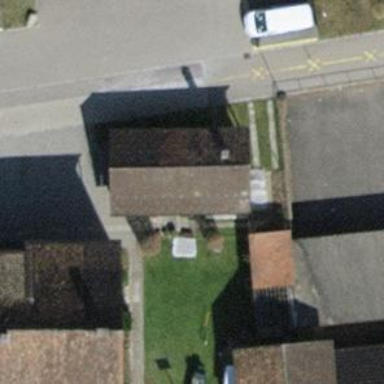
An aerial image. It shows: Parking entrance.